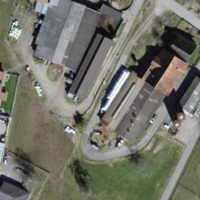
EUNIS habitat code: 54
Species observed at this site:
Sisymbrium officinale
Lamium galeobdolon